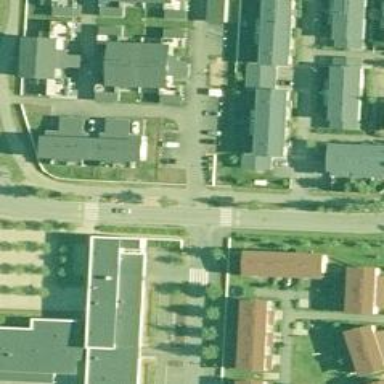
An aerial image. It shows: Asphalt cycleway.